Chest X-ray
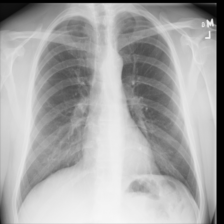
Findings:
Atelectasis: negative
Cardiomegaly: negative
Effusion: negative
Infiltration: negative
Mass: negative
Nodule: negative
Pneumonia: negative
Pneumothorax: negative
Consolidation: negative
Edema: negative
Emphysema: negative
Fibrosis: negative
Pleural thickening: negative
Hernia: negative